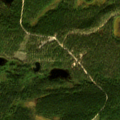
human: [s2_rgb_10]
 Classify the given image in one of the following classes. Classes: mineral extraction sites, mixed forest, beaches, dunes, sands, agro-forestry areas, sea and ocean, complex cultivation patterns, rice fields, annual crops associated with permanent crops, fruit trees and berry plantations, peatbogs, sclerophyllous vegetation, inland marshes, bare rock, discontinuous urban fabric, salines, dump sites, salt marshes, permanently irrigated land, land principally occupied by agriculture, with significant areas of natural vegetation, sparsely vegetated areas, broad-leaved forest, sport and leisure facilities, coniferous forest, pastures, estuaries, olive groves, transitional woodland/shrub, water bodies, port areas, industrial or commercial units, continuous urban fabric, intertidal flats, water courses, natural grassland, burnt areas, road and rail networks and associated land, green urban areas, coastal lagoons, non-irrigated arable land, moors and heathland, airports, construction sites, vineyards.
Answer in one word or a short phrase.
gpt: coniferous forest, transitional woodland/shrub